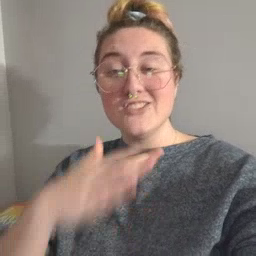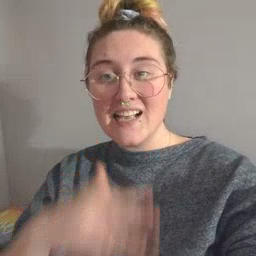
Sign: dirty